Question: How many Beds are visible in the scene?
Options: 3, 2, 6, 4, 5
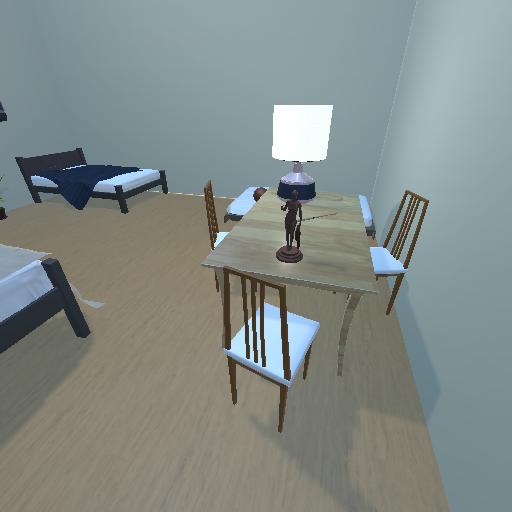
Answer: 3